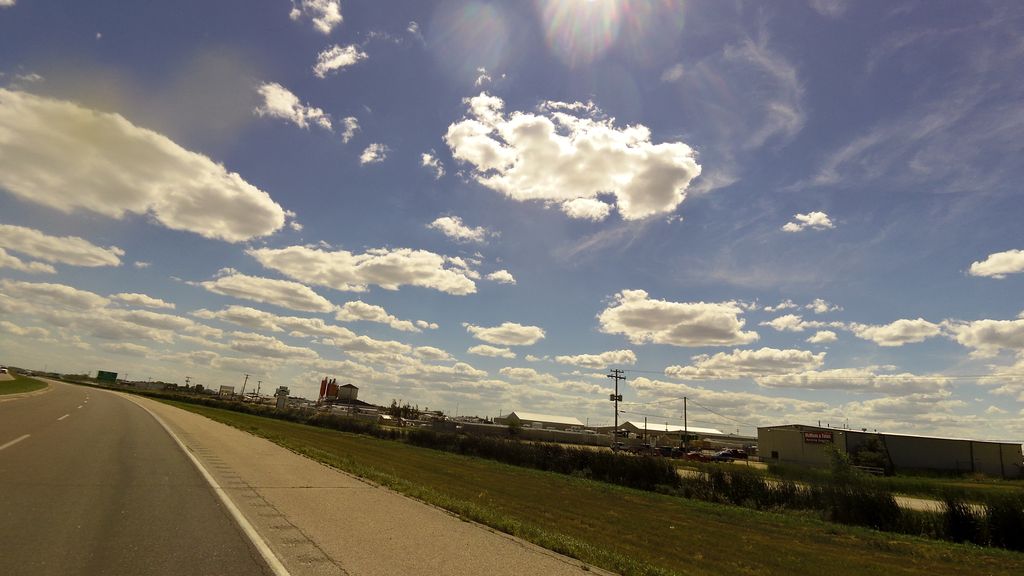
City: winnipeg